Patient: sex F, age 26
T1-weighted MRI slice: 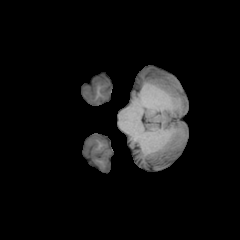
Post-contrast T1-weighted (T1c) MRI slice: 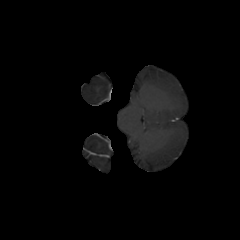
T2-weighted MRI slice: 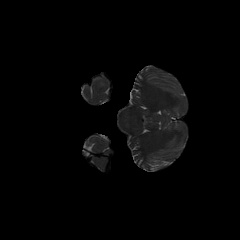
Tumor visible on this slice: no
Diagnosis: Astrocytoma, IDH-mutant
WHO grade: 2